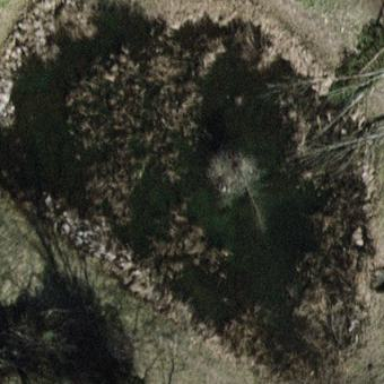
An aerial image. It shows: Peaceful pond surrounded by nature.